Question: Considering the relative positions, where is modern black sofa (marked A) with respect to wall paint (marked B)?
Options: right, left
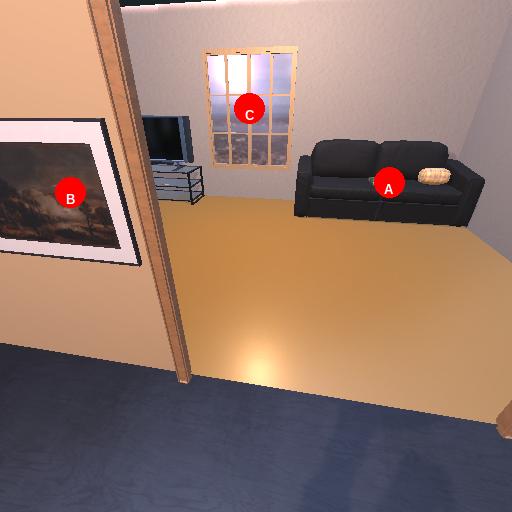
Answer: right